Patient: sex M, age 48
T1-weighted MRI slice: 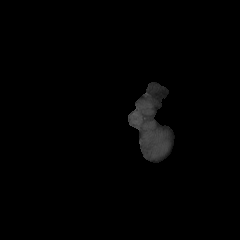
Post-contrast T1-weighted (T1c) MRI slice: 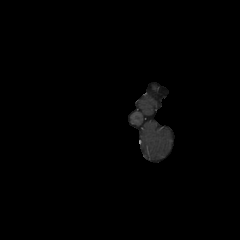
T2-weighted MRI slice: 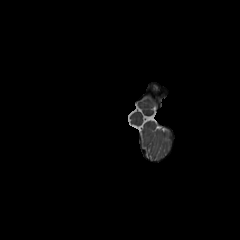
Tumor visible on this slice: no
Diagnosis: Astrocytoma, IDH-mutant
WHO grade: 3